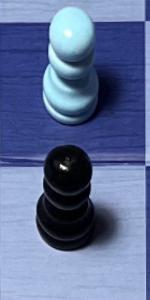
Label: Pawn_Black